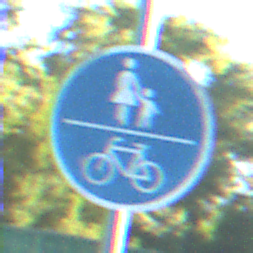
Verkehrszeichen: GemeinsamerGehUndRadweg
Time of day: MorningAfternoon
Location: Outdoor (Urban)
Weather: Clear
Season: NotSpecified
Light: Natural